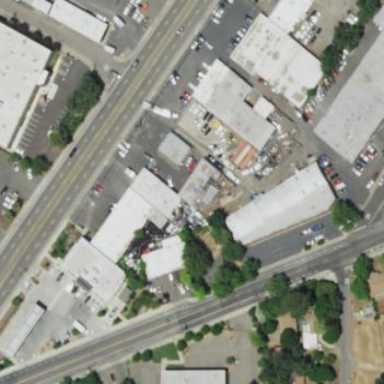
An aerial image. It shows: Commercial building housing car repair shop.